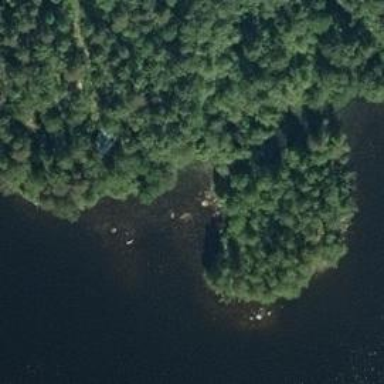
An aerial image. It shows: Islet covered in needle-leaved woodland.